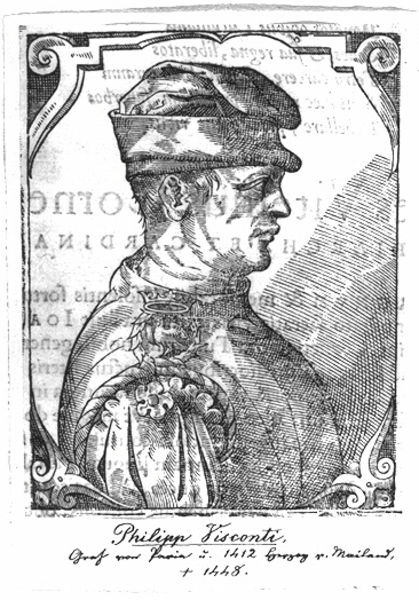
Titel: Bildnis des Philipp Visconti, Herzog von Mailand
Künstler: Tobias Stimmer
Institution: (Seriendruck)
Schlagwörter: adler, kopf, mann, schatten, vogel, blume, grau, hut, hüte, kopfbedeckungen, licht, mund, nase, ohr, profil, schwarz, stirn, weiss, zeichnung, blick, blüte, haube, anzug, hemd, kappe, mütze, mützen, kleidung, kragen, mensch, rahmen, ärmel, bildnis, hals, portrait, porträt, signatur, auge, gewand, mantel, blatt, kinn, lippen, ohren, kopfbedeckung, schrift, italien, grafik, graphik, rand, verzierung, krempe, striche, name, unterschrift, buch, manchette, druck, schraffur, schraffuren, radierung, schrafur, stich, titel, seite, schwarzweiß, text, uniform, buchstaben, beschriftung, lorbeerkranz, rüstung, buchseite, barett, voluten, doppelkinn, mittelalter, wams, herzog, kupferstich, handschrift, wort, graf, profilansicht, vasari, handschriftlich, schirft, schlapphut, seriendruck, philipp, blühte, wamps, geschlitzt, seit, mailand, mitelalter, geschlizt, künstlerbiografie, müzue, barlos, visconti, 1448, 1412, philipp visconti, pfilipp, wambs, doppelkinmn, buhseite